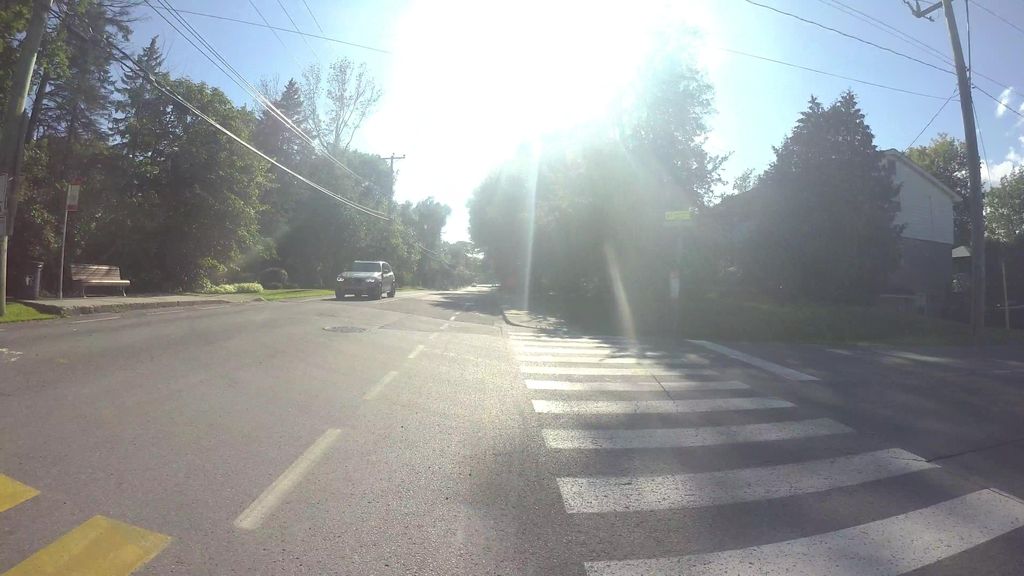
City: montreal